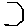
Label: hexagon